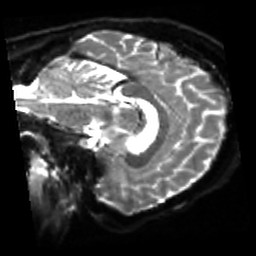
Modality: sbref
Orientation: sagittal
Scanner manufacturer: siemens
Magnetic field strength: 3 T
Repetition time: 4 s
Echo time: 0.0594 s